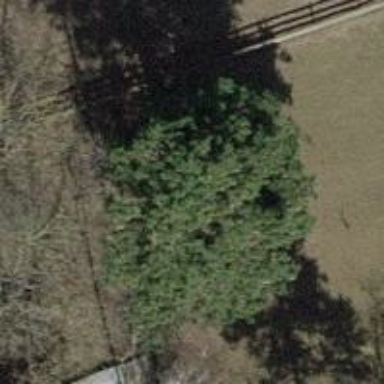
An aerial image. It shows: Evergreen tree with needle-leaved leaves.